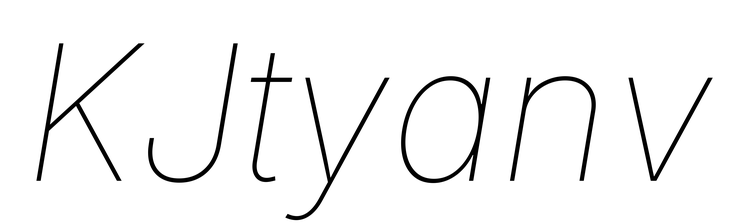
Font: Inter-Italic_Thin_Italic